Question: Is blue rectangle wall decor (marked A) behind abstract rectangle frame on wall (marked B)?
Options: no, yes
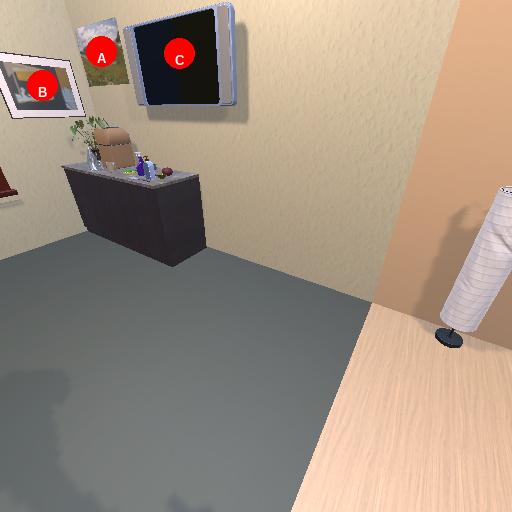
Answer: no